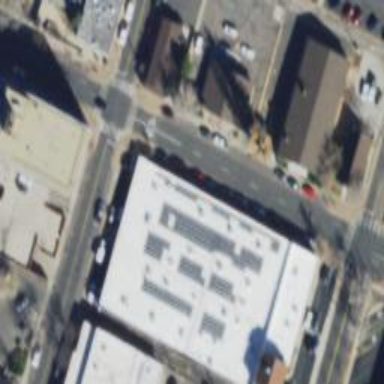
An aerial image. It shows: Commercial building.